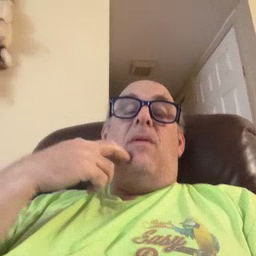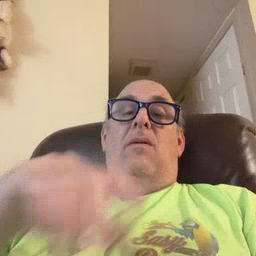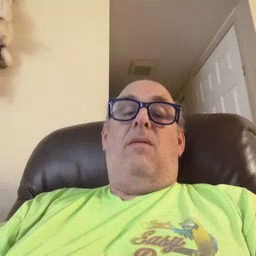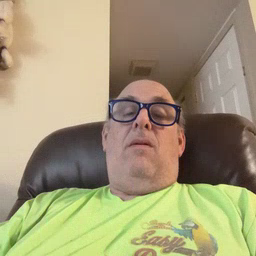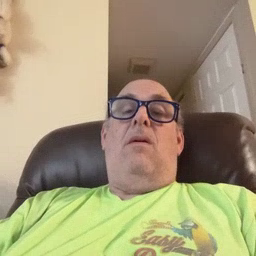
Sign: gum